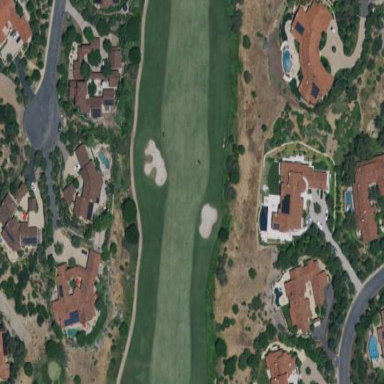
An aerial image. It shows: Rough area on grassy golf course.